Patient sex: F
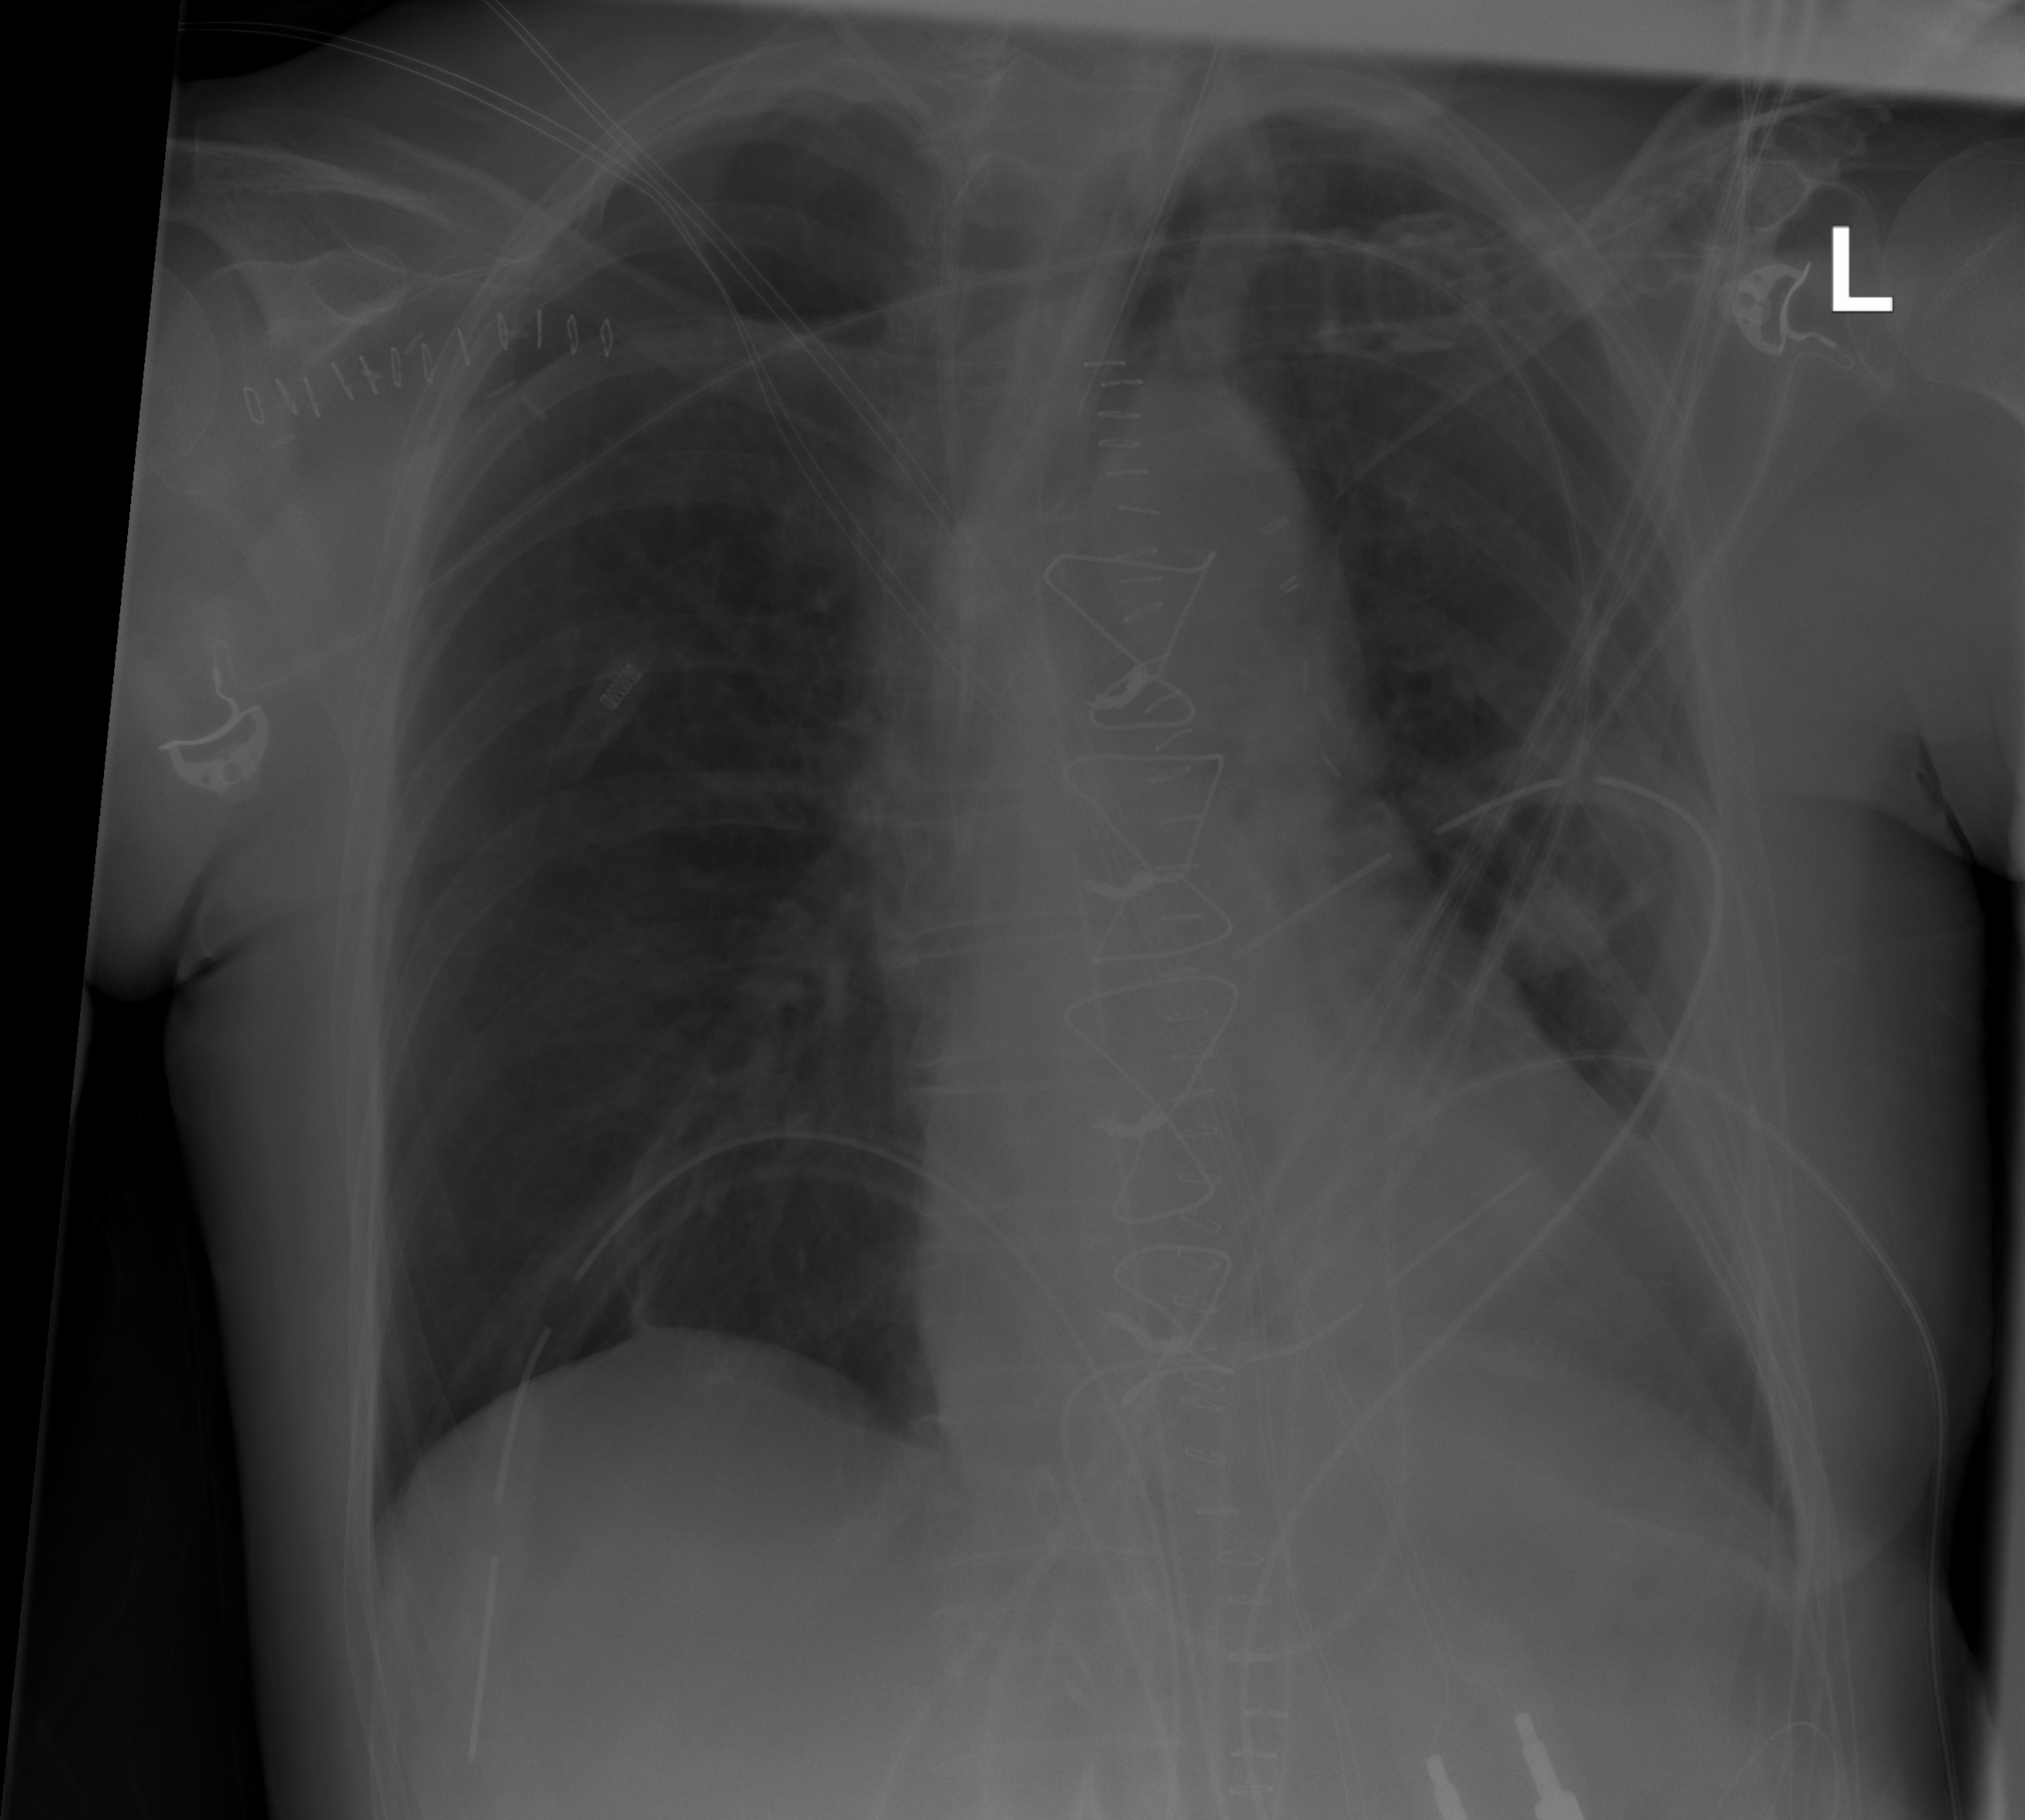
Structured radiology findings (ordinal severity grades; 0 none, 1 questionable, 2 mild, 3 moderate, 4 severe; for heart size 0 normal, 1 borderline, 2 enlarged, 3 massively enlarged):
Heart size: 0
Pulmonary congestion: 0
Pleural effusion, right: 0
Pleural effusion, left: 2
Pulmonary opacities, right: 0
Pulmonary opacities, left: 0
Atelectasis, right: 0
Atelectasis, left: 2